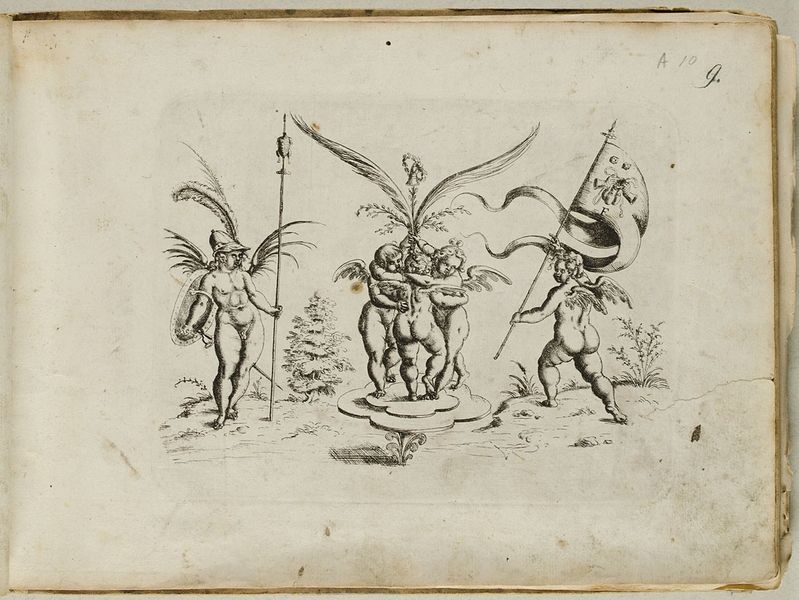
Titel: Fünf Putten, Blatt aus dem 'Neuw Grotteßken Buch'
Künstler: Christoph Jamnitzer
Standort: Hamburg
Institution: Museum für Kunst und Gewerbe Hamburg
Schlagwörter: mensch, engel, papier, fahnen, fahne, grafik, graphik, ornamente, fotografie, photographie, schild, druckgraphik, druckgrafik, radierung, helm, triumph, putten, amoretten, groteske, standarten, schold, gerippt, knorpelwerk, reproduktionen, druckerzeugnisse, pflanzenornamente, ornamentstich, vorlageblätter